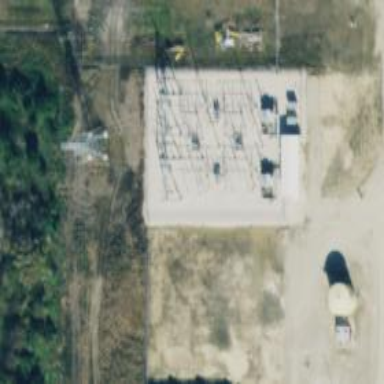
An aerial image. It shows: Switch used for power control.